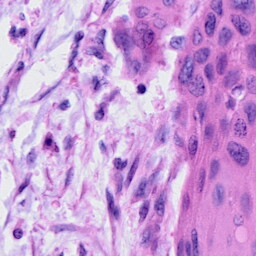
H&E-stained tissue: Cervix